Question: I want to implement a swipeable card (left and right swipe) in a Windows Phone app. Is there any built in control for making a card and moving it?
If there is no built in control for it then what is the best approach to build a card like below and animate the movement of it?
Note: I am not asking help about detecting and processing of the swipe gesture.

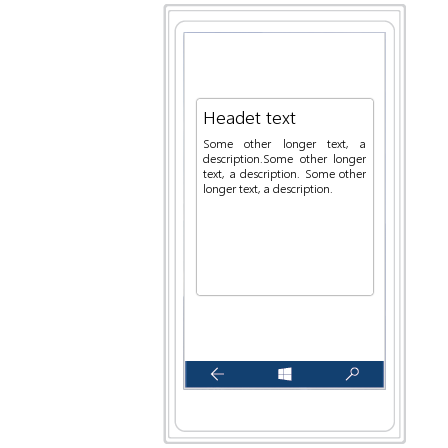
Answer: How about trying Carousel control though its available for Windows 10 for windows phone 8.1 you can refrence these two tutorials
<URL>
<URL>